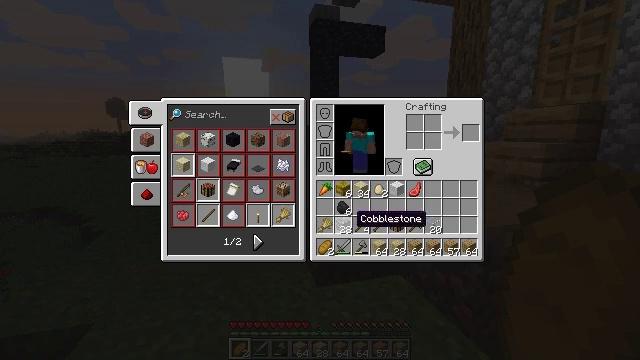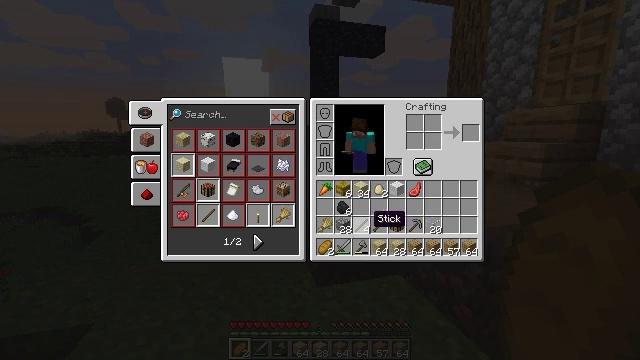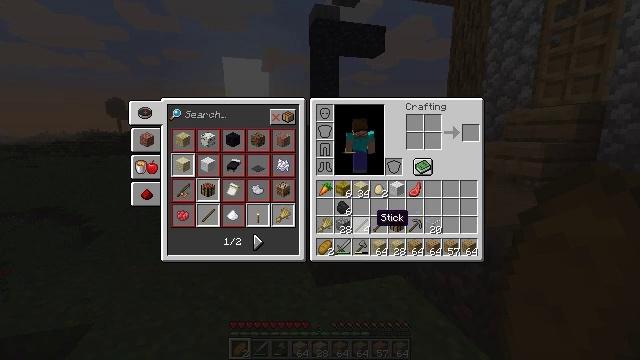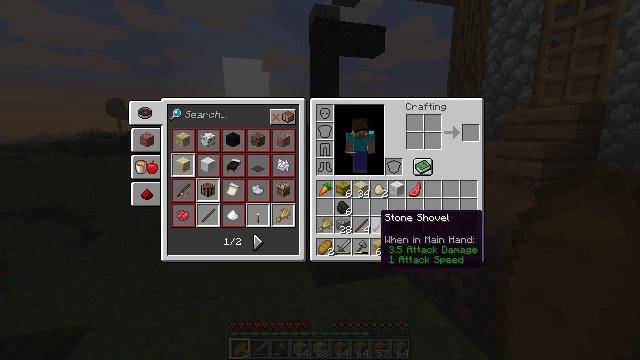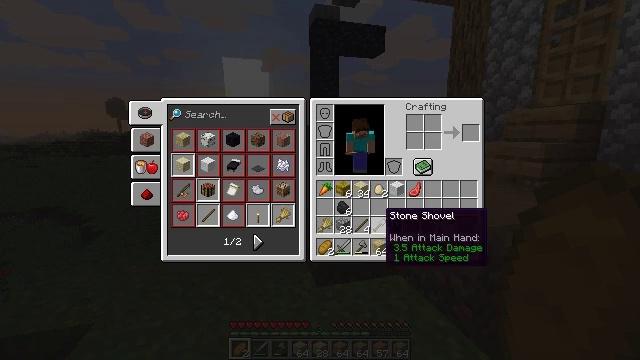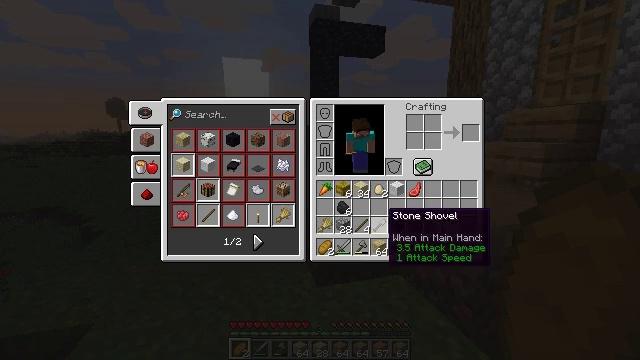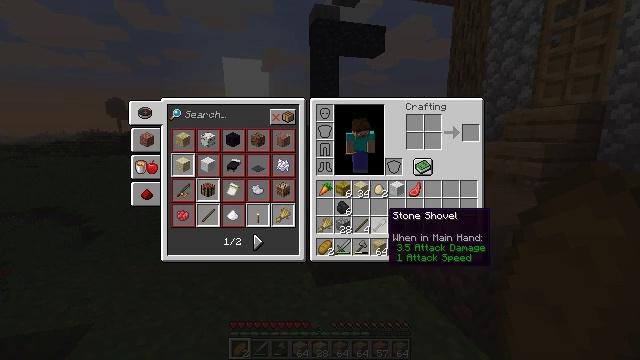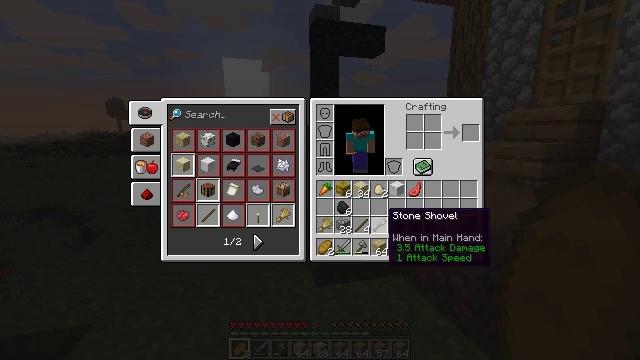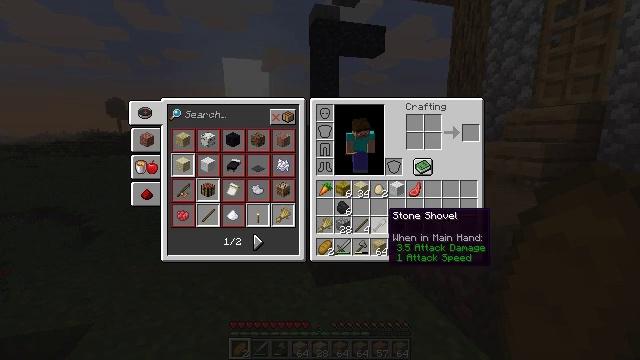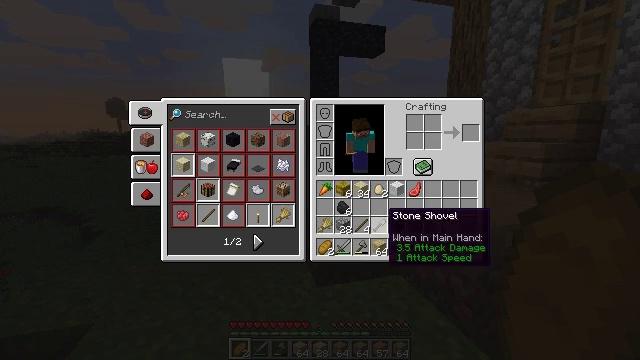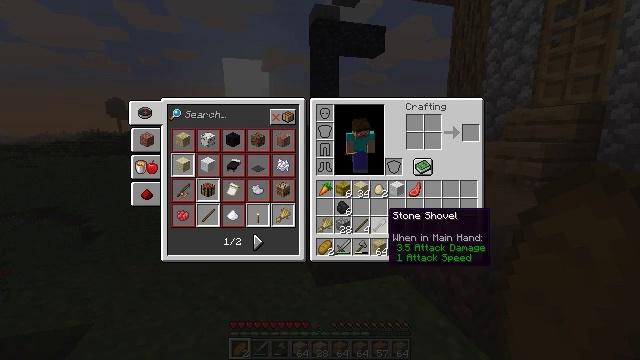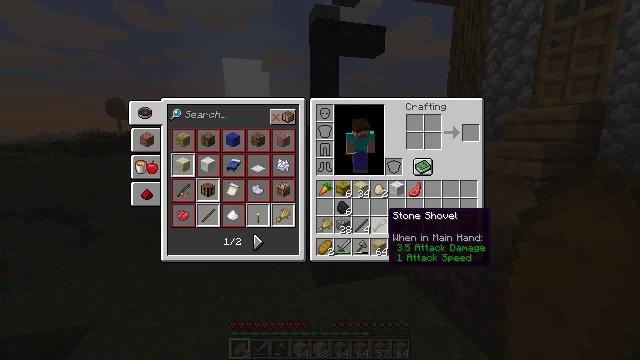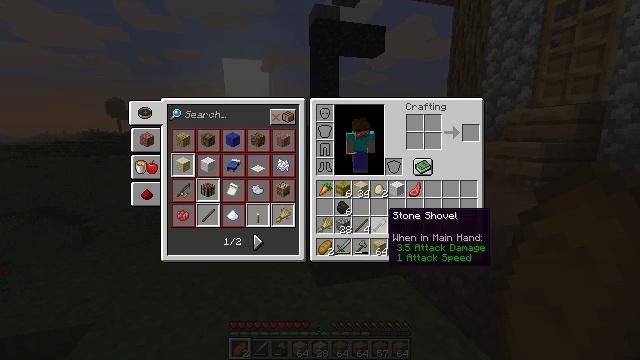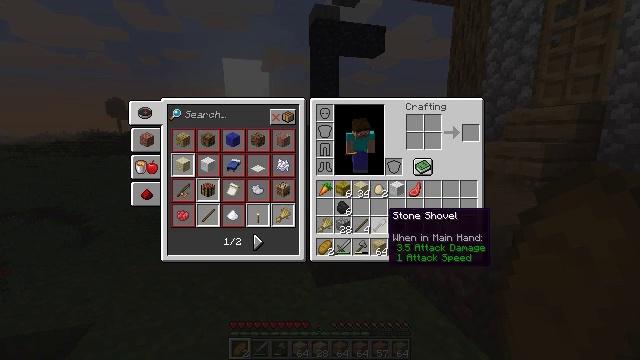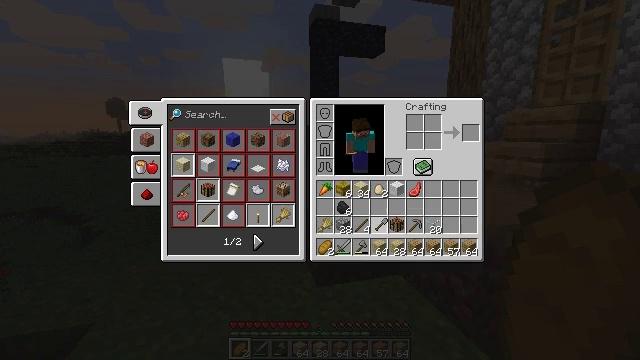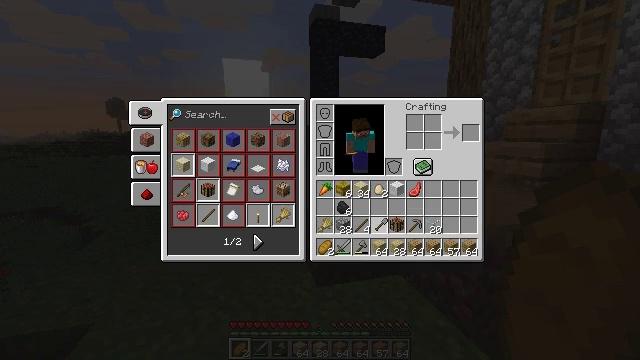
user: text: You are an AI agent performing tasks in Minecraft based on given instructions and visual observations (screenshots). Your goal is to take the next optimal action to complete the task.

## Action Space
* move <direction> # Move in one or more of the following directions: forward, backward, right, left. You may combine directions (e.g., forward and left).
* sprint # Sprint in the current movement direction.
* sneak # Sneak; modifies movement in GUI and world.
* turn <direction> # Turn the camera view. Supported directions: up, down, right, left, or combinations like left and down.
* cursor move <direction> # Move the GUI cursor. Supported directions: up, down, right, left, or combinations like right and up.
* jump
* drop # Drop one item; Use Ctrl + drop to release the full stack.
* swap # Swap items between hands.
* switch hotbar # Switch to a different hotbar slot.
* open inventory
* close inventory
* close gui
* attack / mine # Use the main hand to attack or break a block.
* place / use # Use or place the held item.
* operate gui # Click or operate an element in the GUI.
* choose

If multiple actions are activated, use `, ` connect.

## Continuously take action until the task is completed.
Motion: motion action
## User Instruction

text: Mine stone brick stairs block.
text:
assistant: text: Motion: cursor move right
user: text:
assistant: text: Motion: no_op
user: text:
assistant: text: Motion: no_op
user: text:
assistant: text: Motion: no_op
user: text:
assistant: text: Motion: no_op
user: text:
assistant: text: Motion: no_op
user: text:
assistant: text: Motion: no_op
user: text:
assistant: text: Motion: no_op
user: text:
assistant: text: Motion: no_op
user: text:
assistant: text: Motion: no_op
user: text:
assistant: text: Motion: no_op
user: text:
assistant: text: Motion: no_op
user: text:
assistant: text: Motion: no_op
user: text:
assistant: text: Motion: operate gui
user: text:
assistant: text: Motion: operate gui
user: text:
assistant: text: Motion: operate gui
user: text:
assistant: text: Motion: no_op
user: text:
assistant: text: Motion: no_op
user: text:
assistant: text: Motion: no_op
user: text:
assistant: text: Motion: no_op
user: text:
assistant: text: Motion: no_op
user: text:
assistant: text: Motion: no_op
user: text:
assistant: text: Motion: no_op
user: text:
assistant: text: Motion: no_op
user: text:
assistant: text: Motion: no_op
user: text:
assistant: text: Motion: no_op
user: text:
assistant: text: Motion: no_op
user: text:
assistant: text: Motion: no_op
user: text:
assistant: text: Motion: no_op
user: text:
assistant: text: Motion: no_op